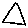
Label: triangle